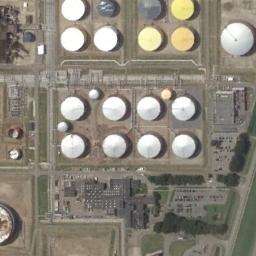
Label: storage_tank